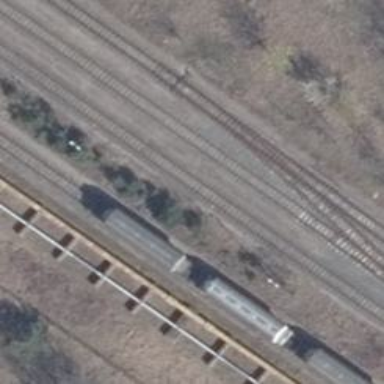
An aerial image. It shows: Railway switch.